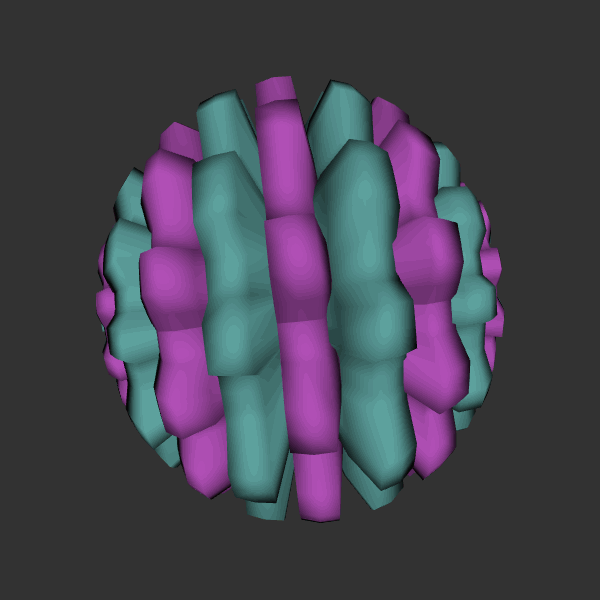
Background: dark